Question: I have a grid like the image below which I want to put in an array in this format:
'''
;x = wall(black cells and grey boxes), s= start (red circle), g = goal(blue circle), 0 = available path(everything else)
$data[5][5] = [["x","x","x","x","x"], _
["x","s","0","x","x"], _
["x","x","0","x","x"], _
["x","x","0","g","x"], _
["x","x","x","x","x"]]
'''

I thought I could use the colors but I'm not sure how.
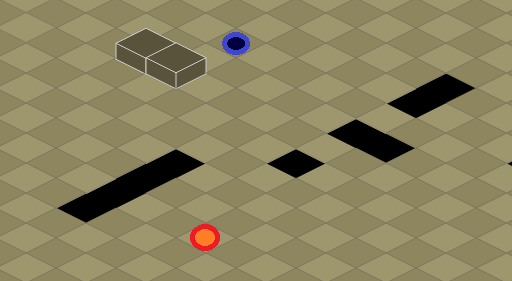
Answer: 1. looks like you have the view with fixed angles create function that converts screen position to grid position and back. It should be easy just 2x linear interpolation. if the camera pan is not with cell based step then you need the corner point of grid lines and use that as a start point ... for example something like this (hope I measured the pixels correctly): x = 236 + (+(u-uh)-(v-vh))*60;
y = 133 + (-(u-uh)-(v-vh))*30;
60,30is the cell size in x,y (236,133) is position of center of mid cell (uh,vh) in pixels uh,vh are coordinates in your grid of center cell add the views pan offset to (uv,hv) or (236,133) now just compute the also the reverse transform from this (u=?,v=?). Do not forget that the map is not rectangle! It is something like this: 0000x0000,
000xxx000,
00xxxxx00,
0xxxxxxx0,
xxxxxxxxx,
0xxxxxxx0,
00xxxxx00,
000xxx000,
0000x0000,
2. create a set of images of all objects that you can encounter this can be done on the run, each time you do not found a match add cell to item list as new object type.
3. loop through all grid cell locations and compare to object types for pixel precise rendered images you can compare directly pixels 1:1 if that is not the case the you need to compare objects more robustly. But to make a valid algorithm we need to see all the types of object you can encounter usually you can compare: average,min and max colors, histograms, aspect ratio,... FFT/DCT center of mass position,density, and more do not forget to mask comparison to area of cell only to not include the neighboring cells on corners of bounding rectangle
Can not be more specific without further info